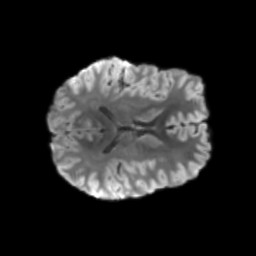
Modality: T2w
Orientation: axial
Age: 40
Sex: male
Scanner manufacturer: siemens
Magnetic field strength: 3 T
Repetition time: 3.23 s
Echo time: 0.0892 s